Question: My query is:
'''
MATCH (n)-[:NT]->(p)
WHERE ...some properties filters...
RETURN n,p
'''
The result is on the screenshot below.
I need 14 as a text result. Something like RETURN COUNT(n)+COUNT(p) but it shows 24.
The following request doesn't work correctly:
'''
MATCH (n)-[:NT]->(p)
WHERE ...some properties filters...
RETURN count(n)
'''
Returns me 12, which is the number of relationships pairs as on the picture, not nodes.
'''
MATCH (n)-[:NT]-(p)
WHERE ...some properties filters...
RETURN count(n)
'''
Returns 24.
How to count toward that two nodes (in this example) that have outgoing ONLY arrows? Should be 14 at once.

'''
MATCH (n)-[:NT]->(p)
WHERE ...
RETURN DISTINCT FILTER(x in n.myID WHERE NOT x in p.myID)
MATCH (n)-[:NT]->(p)
WHERE ...
RETURN DISTINCT FILTER(x in p.myID WHERE NOT x in n.myID)
'''
The COUNT of DISTINCT UNION of myID gives me the result.
I don't know how to make it with cypher.
Or the DISTINCT UNION of collections:
'''
MATCH (n)-[:NT]->(p)
WHERE ...
RETURN collect(DISTINCT p.myID), collect(DISTINCT n.myID)
'''
The result is:
'''
collect(DISTINCT p.myID)
26375, 26400, 21636, 29939, 20454, 26543, 19089, 4483, 26607, 30375, 26608, 26605
collect(DISTINCT n.myID)
11977, 19478, 20454
'''
Which is 15 items. One is common. If you UNION or DISTINCT the '20454' the total COUNT would be 14. The actual number of nodes on the picture.
I can not achieve this simple pattern.
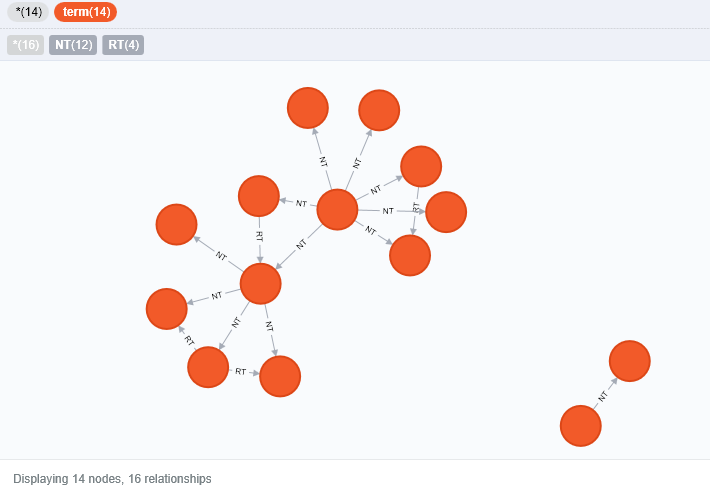
Answer: '''
MATCH (n)-[:NT]->(p)
WHERE ...some properties filters...
WITH collect(DISTINCT p.myID) AS set1
MATCH (n)-[:NT]->(p)
WHERE ...some properties filters...
WITH collect(DISTINCT n.myID) AS set2, set1
WITH set1 + set2 AS BOTH
UNWIND BOTH AS res
RETURN COUNT(DISTINCT res);
'''